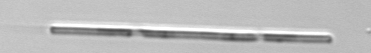
Label: Leptocylindrus